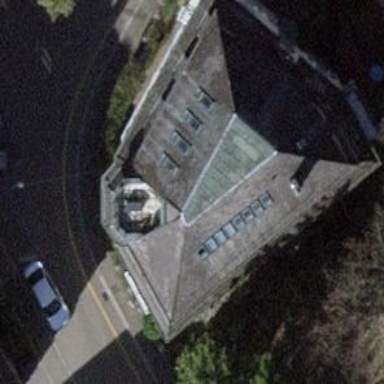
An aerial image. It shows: Half-hipped roof building.